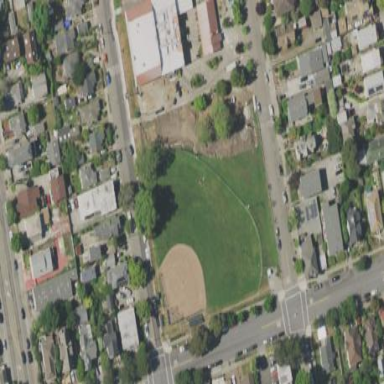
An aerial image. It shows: Softball pitch for leisure and sport activities.